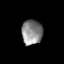
Tissue: prostate
Cell type: T cells
Senescence score: 0.3181
Nuclear area (px): 501
Mean DAPI intensity: 136.976